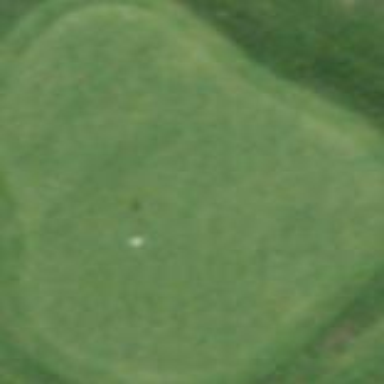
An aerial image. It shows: Picturesque green golfing area with grass land use.